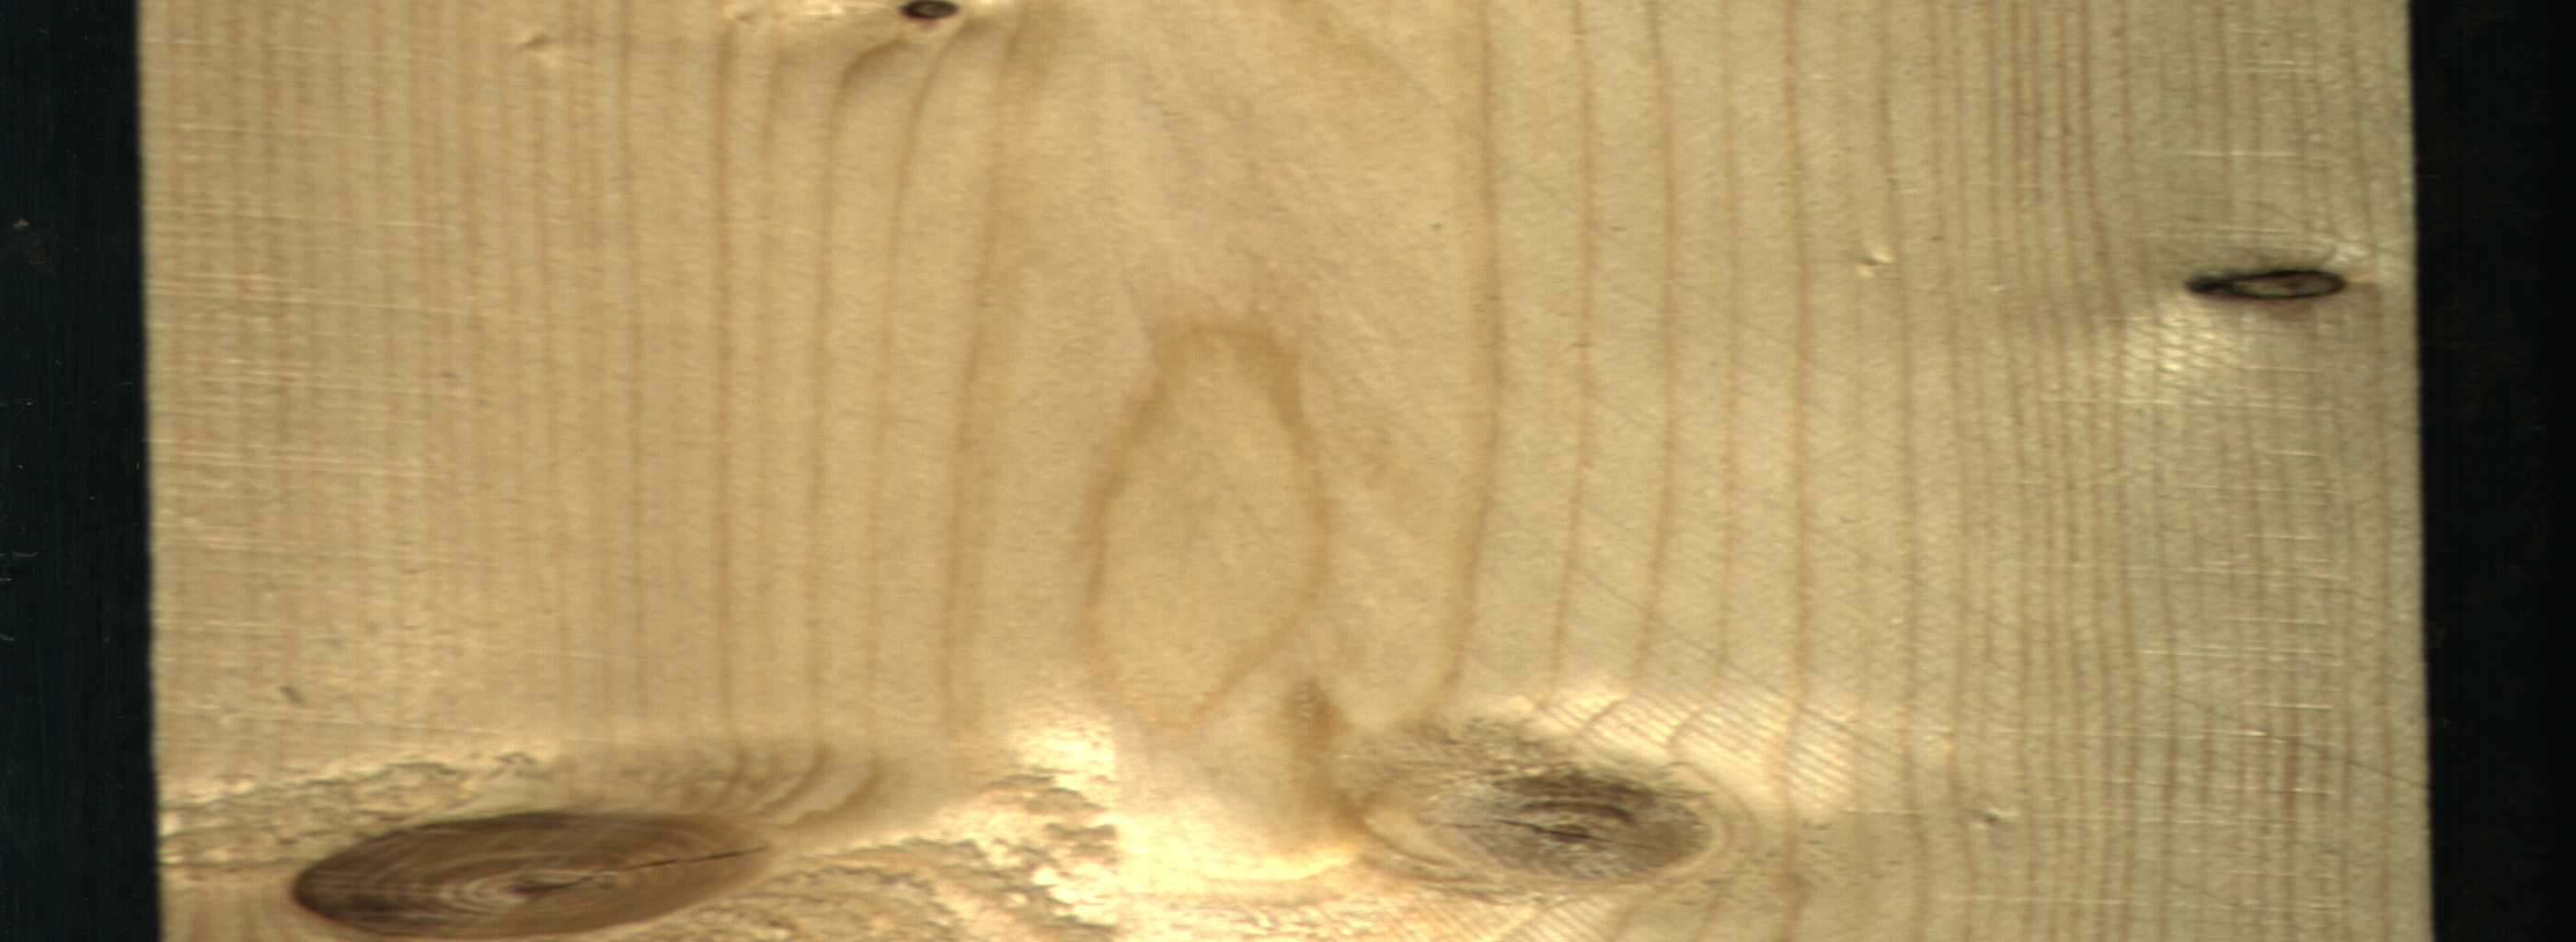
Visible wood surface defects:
Dead_Knot
Dead_Knot
Dead_Knot
Live_Knot
Live_Knot
Live_Knot